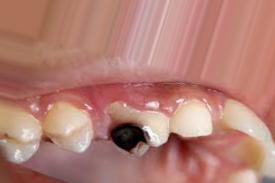
Condition: Caries